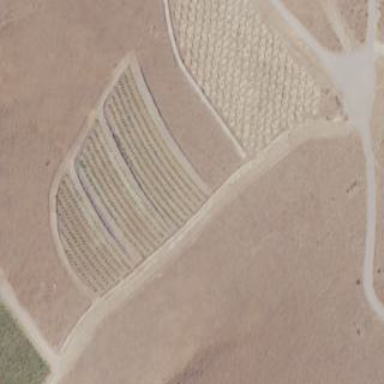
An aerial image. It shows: Vineyard growing grapes.